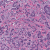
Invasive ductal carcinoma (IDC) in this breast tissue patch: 1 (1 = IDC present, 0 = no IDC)